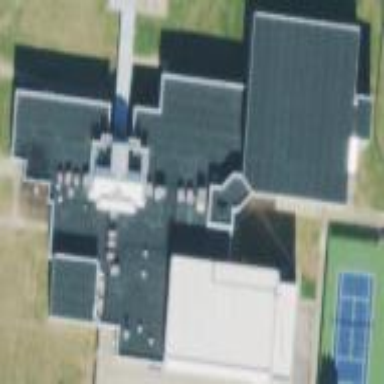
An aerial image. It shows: Fitness center building.